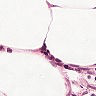
Metastatic tissue present: no